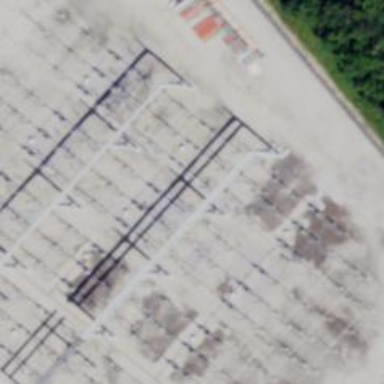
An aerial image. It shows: Switch for power supply.